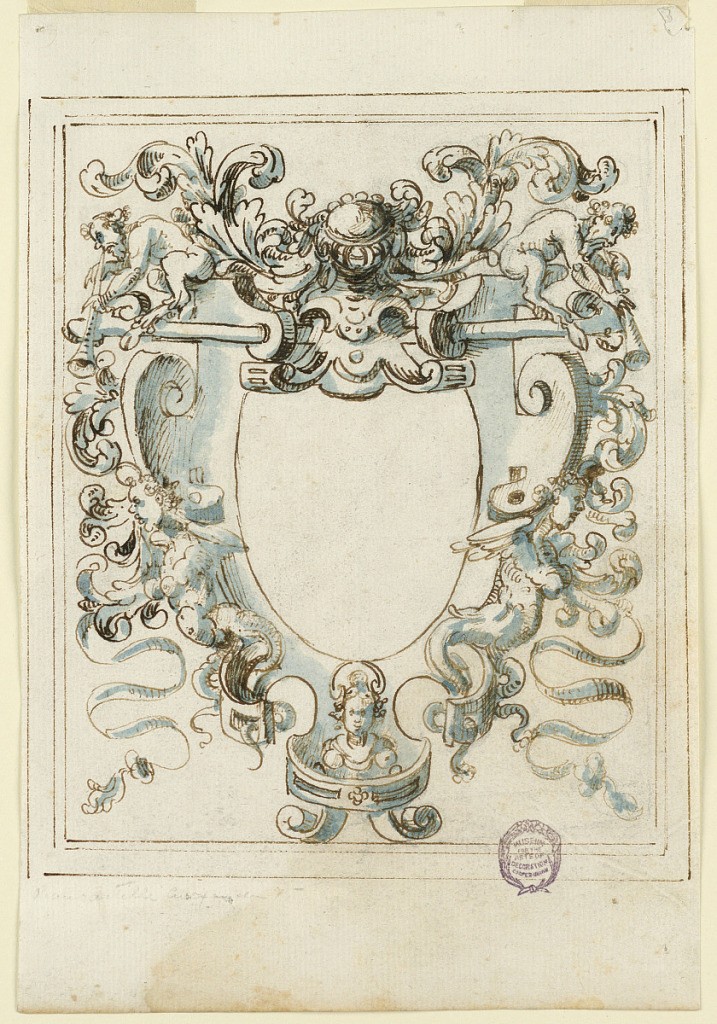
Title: Grotesque Design
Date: early 17th century
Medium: Charcoal, pen and ink, brush and watercolor on paper
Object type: Drawing
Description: Grotesque design with harpies, acanthus leaves and satyrs surrounds a reserve.